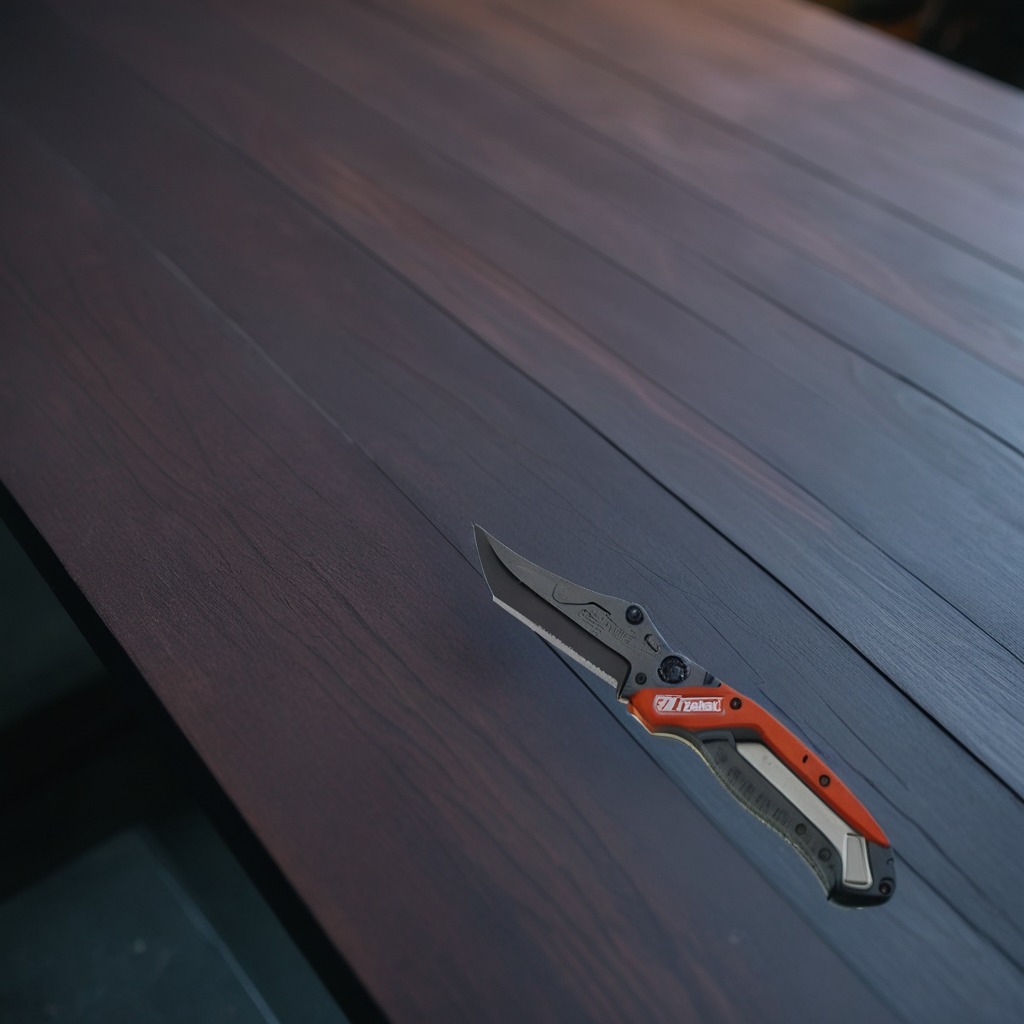
A utility knife is lying on the old table with faint burn marks in a small garage at twilight.